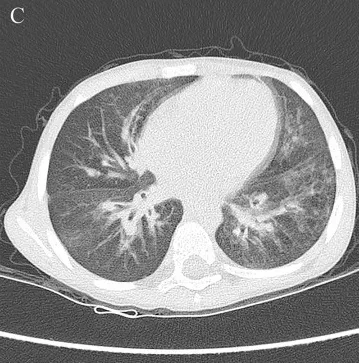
Mild bilateral bronchiectasis was observed in CT.
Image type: radiology (ct)